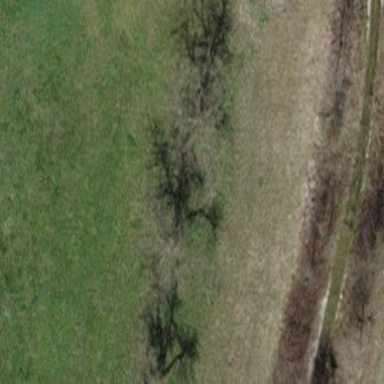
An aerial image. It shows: Orchard.